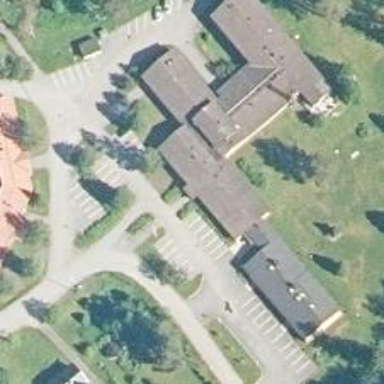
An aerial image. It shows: Healthcare clinic is depicted in the image.